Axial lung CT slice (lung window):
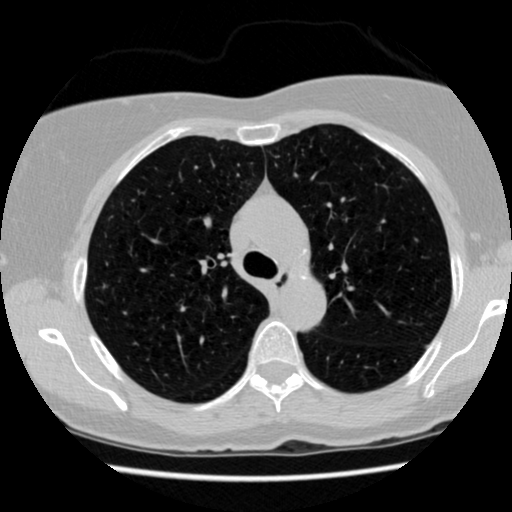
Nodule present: no